Question: The following grid of buttons is defined as :
'''
JButton button_x = new RoundButton();
'''

where 'RoundButton' is defined as :
'''
public class RoundButton extends JButton {
public RoundButton(String label) {
super(label);
this.setContentAreaFilled(false);
Dimension size = this.getPreferredSize();
size.height = size.width = Math.max(size.height, size.width);
this.setPreferredSize(size);
}
@Override
protected void paintComponent(Graphics g) {
if(!GameState.getIfComplete()) { // If the game is not complete or has just started
this.setBorder(null);
g.setColor(Color.BLACK);
g.fillRect(0, 0, this.getSize().width, this.getSize().height);
if(this.getModel().isArmed()) {
g.setColor(Color.RED);
}else {
g.setColor(Color.GREEN);
}
g.fillOval(0,0,this.getSize().width-1,this.getSize().height-1);
super.paintComponent(g);
}else {
this.setBorder(null);
g.setColor(Color.BLACK);
g.fillRect(0, 0, this.getSize().width, this.getSize().height);
g.setColor(Color.WHITE);
g.fillOval(0,0,this.getSize().width-1,this.getSize().height-1);
super.paintComponent(g);
}
}
'''
}
Currently all the buttons are painted in green, but on a certain condition I want to paint particular buttons in white (which is the code in the else part).For instance when '!GameState.getIfComplete()' returns 'false' I want to paint the buttons in the first column in white. So I call 'repaint' as :
'''
buttons[0].repaint();
buttons[3].repaint();
buttons[6].repaint();
'''
But this doesn't work ! With the first column some other buttons are also painted in white. Why is that ?
What is wrong with the call ? How do I paint a particular button ?
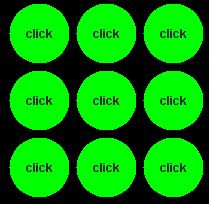
Answer: The problem is the reliance on the 'GameState', ALL your round buttons use the same logic to paint themselves, that is, when the game is completed, they will all be painted 'WHITE'
Instead, you should rely on the properties of the button. Set it up so that the colors are actually derived from the button itself.

'''
import java.awt.BorderLayout;
import java.awt.Color;
import java.awt.Dimension;
import java.awt.EventQueue;
import java.awt.Graphics;
import java.awt.GridLayout;
import java.awt.event.ActionEvent;
import java.awt.event.ActionListener;
import javax.swing.JButton;
import javax.swing.JFrame;
import javax.swing.JPanel;
import javax.swing.UIManager;
import javax.swing.UnsupportedLookAndFeelException;
public class BadButton01 {
public static void main(String[] args) {
new BadButton01();
}
public BadButton01() {
EventQueue.invokeLater(new Runnable() {
@Override
public void run() {
try {
UIManager.setLookAndFeel(UIManager.getSystemLookAndFeelClassName());
} catch (ClassNotFoundException | InstantiationException | IllegalAccessException | UnsupportedLookAndFeelException ex) {
}
JFrame frame = new JFrame("Testing");
frame.setDefaultCloseOperation(JFrame.EXIT_ON_CLOSE);
frame.setLayout(new BorderLayout());
frame.add(new TestPane());
frame.pack();
frame.setLocationRelativeTo(null);
frame.setVisible(true);
}
});
}
public static class GameState {
private static boolean isComplete;
public static boolean getIfComplete() {
return isComplete;
}
public static void setComplete(boolean value) {
isComplete = value;
}
}
public class TestPane extends JPanel {
private RoundButton[] btns = new RoundButton[]
{
new RoundButton("1"),
new RoundButton("2"),
new RoundButton("3"),
new RoundButton("4"),
new RoundButton("5"),
new RoundButton("6"),
new RoundButton("7"),
new RoundButton("8"),
new RoundButton("9")
};
public TestPane() {
setLayout(new GridLayout(3, 3));
for (RoundButton btn : btns) {
add(btn);
}
btns[0].addActionListener(new ActionListener() {
@Override
public void actionPerformed(ActionEvent e) {
GameState.setComplete(true);
btns[0].setBackground(Color.WHITE);
btns[1].setBackground(Color.WHITE);
btns[2].setBackground(Color.WHITE);
repaint();
}
});
}
}
public class RoundButton extends JButton {
public RoundButton(String label) {
super(label);
this.setContentAreaFilled(false);
setBorderPainted(false);
setFocusPainted(false);
setOpaque(false);
Dimension size = this.getPreferredSize();
size.height = size.width = Math.max(size.height, size.width);
this.setPreferredSize(size);
setBackground(Color.GREEN);
}
@Override
protected void paintComponent(Graphics g) {
// if (!GameState.getIfComplete()) { // If the game is not complete or has just started
// this.setBorder(null);
// g.setColor(Color.BLACK);
// g.fillRect(0, 0, this.getSize().width, this.getSize().height);
if (this.getModel().isArmed()) {
g.setColor(Color.RED);
} else {
// g.setColor(Color.GREEN);
g.setColor(getBackground());
}
// } else {
// this.setBorder(null);
// g.setColor(Color.BLACK);
// g.fillRect(0, 0, this.getSize().width, this.getSize().height);
// g.setColor(Color.WHITE);
// g.fillOval(0, 0, this.getSize().width - 1, this.getSize().height - 1);
// g.setColor(getBackground());
// }
g.fillOval(0, 0, this.getSize().width - 1, this.getSize().height - 1);
super.paintComponent(g);
}
}
}
'''